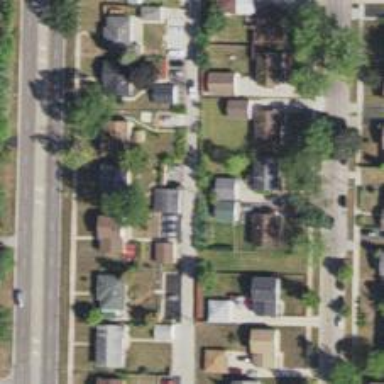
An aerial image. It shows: Alley classified as service road.